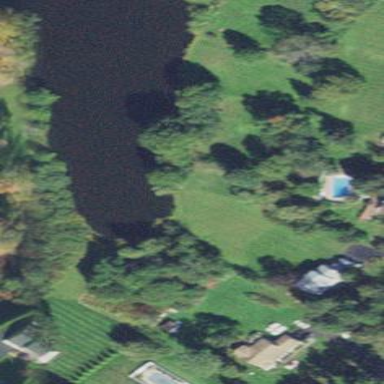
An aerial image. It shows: Pond with natural water.